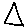
Label: triangle